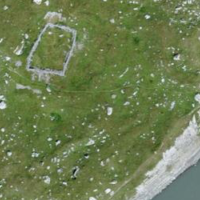
EUNIS habitat code: 25
Species observed at this site:
Aster alpinus
Pyrrhocorax graculus
Dryas octopetala